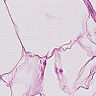
Metastatic tissue present: no